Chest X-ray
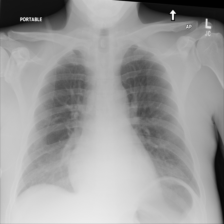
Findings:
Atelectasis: negative
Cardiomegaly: negative
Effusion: negative
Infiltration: negative
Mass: negative
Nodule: negative
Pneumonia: negative
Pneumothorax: negative
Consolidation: negative
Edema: negative
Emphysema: negative
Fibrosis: negative
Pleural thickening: negative
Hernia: negative